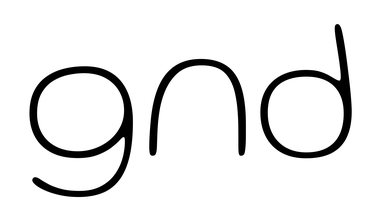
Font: Gluten_Thin